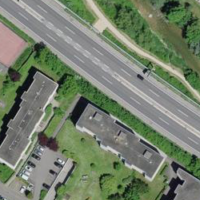
EUNIS habitat code: 57
Species observed at this site:
Lamium maculatum